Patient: sex F, age 31
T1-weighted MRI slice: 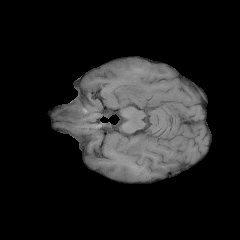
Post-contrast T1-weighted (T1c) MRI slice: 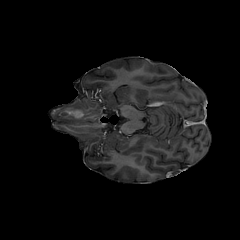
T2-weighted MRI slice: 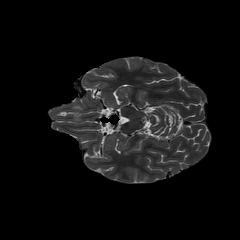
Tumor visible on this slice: yes
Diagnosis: Glioblastoma, IDH-wildtype
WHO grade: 4